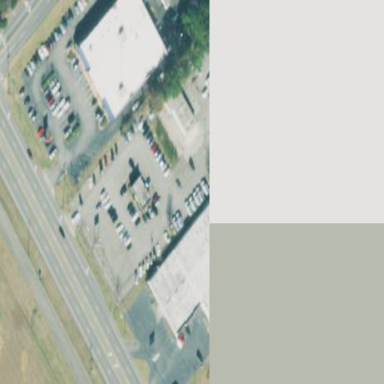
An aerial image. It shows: Commercial building.